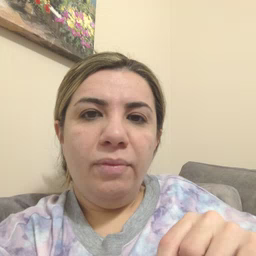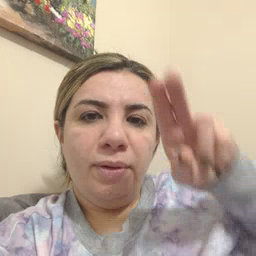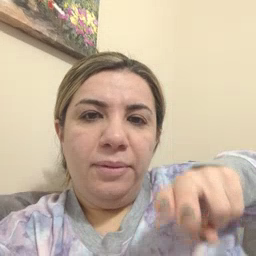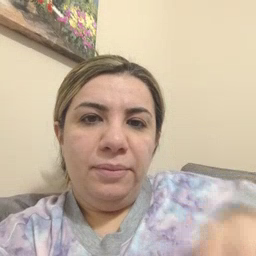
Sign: chair